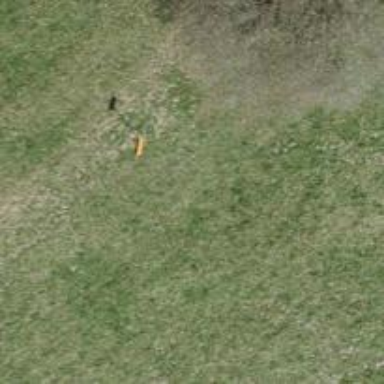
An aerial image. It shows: Pole with roofed pipeline marker.